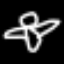
Label: angel